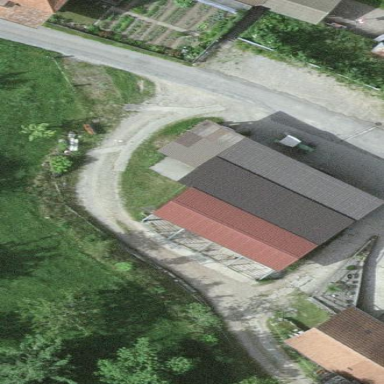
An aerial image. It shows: Farm auxiliary building.